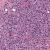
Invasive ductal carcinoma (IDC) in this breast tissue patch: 1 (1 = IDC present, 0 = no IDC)